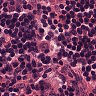
Metastatic tissue present: no